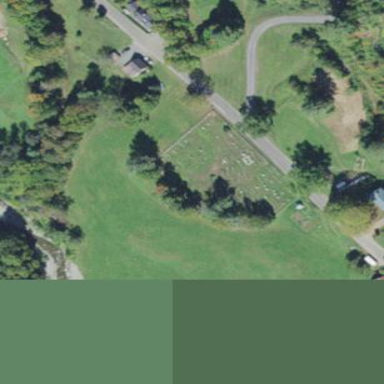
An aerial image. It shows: Cemetery.